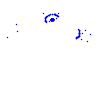
Particle: proton